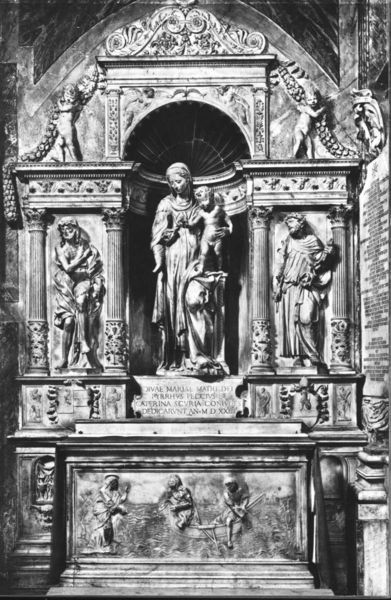
Titel: Marienaltar (Altar del Pezzo)
Künstler: Girolamo Santacroce
Standort: Neapel, S. Anna dei Lombardi (EU - I - Kampanien)
Schlagwörter: schatten, frau, marmor, schwarz, säule, säulen, barock, faru, stein, kirche, kind, engel, putto, skulptur, relief, schrift, bogen, figuren, inschrift, foto, nische, schwarzweiss, seite, altar, girlanden, fries, jesus, heilige, muschel, putten, maria, madonna, josef, grabmal, korintisch, jesuskind, klassizimus, skulpur, muttergottes, jpsef, dunkelweiß, muschel nische